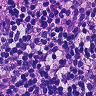
Metastatic tissue present: yes